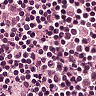
Metastatic tissue present: no